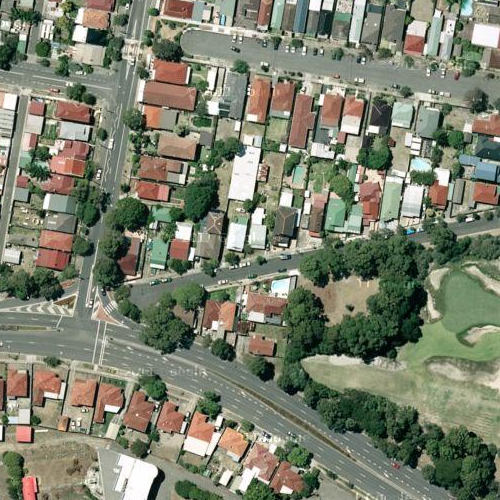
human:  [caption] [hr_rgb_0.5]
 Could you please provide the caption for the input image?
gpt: A residential area with houses arranged neatly while many plants on the roadside .

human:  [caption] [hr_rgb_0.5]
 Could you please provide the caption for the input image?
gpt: There are many houses arranged densely while some roads go across this area .

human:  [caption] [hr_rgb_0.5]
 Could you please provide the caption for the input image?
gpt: Lots of houses with arranged densely in the residential area .

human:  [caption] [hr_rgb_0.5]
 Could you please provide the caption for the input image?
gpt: This is a residential area with houses arranged neatly and some roads go through this area .

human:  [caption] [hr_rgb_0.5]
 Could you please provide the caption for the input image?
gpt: Many houses densely arranged and some roads go through this area .